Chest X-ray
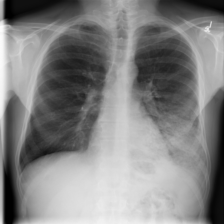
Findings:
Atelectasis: negative
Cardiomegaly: negative
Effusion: negative
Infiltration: positive
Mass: negative
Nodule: negative
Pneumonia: negative
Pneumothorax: negative
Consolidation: negative
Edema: negative
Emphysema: negative
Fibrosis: negative
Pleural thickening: negative
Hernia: negative